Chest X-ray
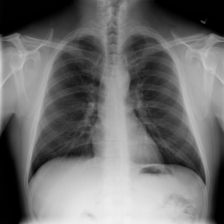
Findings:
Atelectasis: negative
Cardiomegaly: negative
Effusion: negative
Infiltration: negative
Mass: negative
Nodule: negative
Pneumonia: negative
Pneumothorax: negative
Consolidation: negative
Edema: negative
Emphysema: negative
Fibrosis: negative
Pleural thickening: negative
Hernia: negative